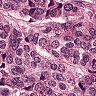
Metastatic tissue present: yes